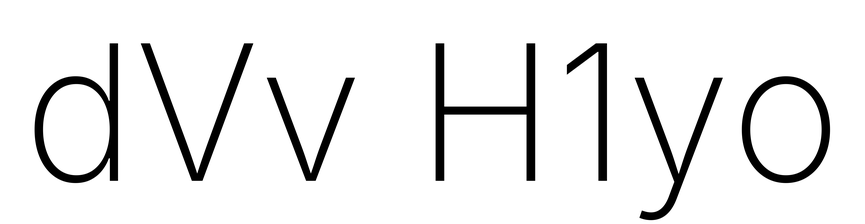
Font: Inter_ExtraLight